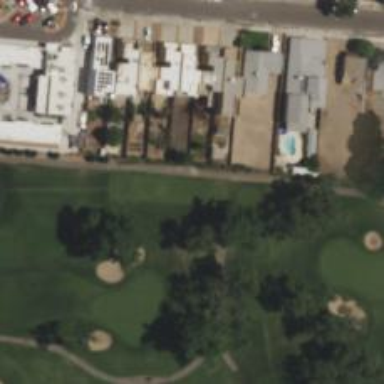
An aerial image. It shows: Golf tee.